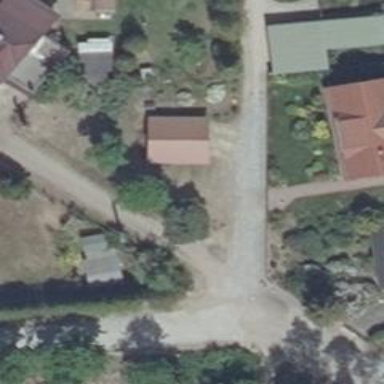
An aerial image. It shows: Residential road.